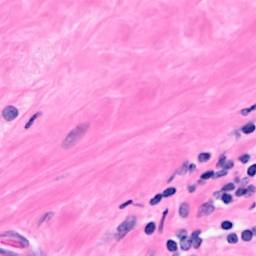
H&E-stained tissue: Breast